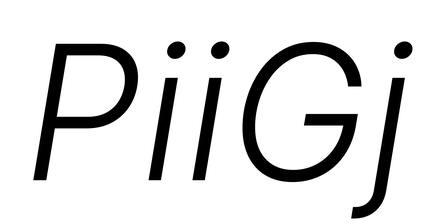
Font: Inter-Italic_Light_Italic